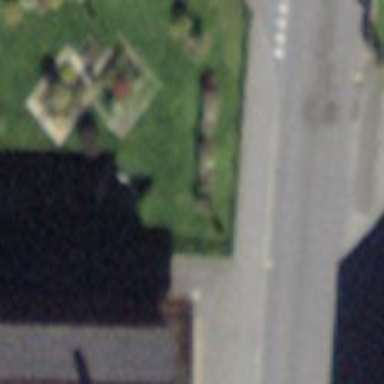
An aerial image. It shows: Bus stop with platform for public transport.